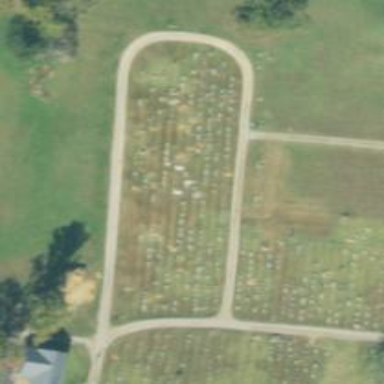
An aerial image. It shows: Cemetery.